Question: I want to lazily add a custom 'UIViewController' as a child into an also custom other 'UIViewController'. I try to create it in my 'viewDidAppear:animated:' like this:
'''
- (void)viewDidAppear:(BOOL)animated {
if (hostingUI == nil) { // 'hostingUI' is an ivar
hostingUI =
[[UIStoryboard storyboardWithName:@"MainStoryboard"
bundle:[NSBundle mainBundle]]
instantiateViewControllerWithIdentifier:@"hosting-ui"];
[self addChildViewController:hostingUI];
}
}
'''
My ivar 'hostingUI' above seems normal at first, but then I notice that all its members are 'nil' (breaking into LLDB after the call to 'addChildViewController').

Obviously nothing shows up in the parent controller, and I'm missing something about how 'instantiateViewControllerWithIdentifier' works.
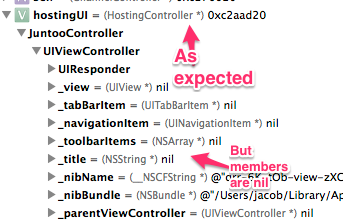
Answer: '[myStoryboard instantiateViewControllerWithIdentifier:@"Some name"]' will let you instantiate a specific page from a storyBoard with everything covered (in/outcoming 'segue', 'IBOutlets', 'IBActions'). However if this specific view is supposed to be embedded in a 'NavigationController' you'll have to instantiate this one, with its 'rootViewController'.